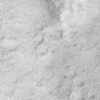
Label: not_dusty